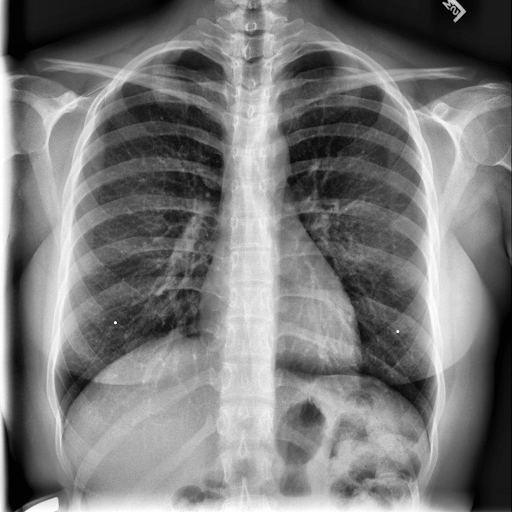
Finding: NORMAL